Brain MRI, t2w sequence, axial 2D slice.
Patient: age 29, sex M, weight 90 kg, height 1.9 m
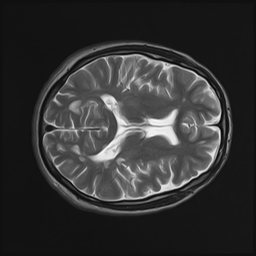